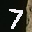
Label: 7